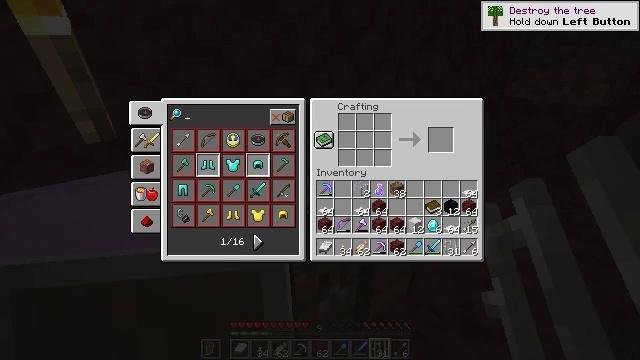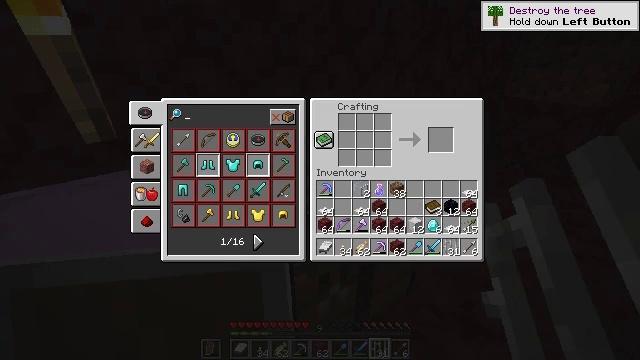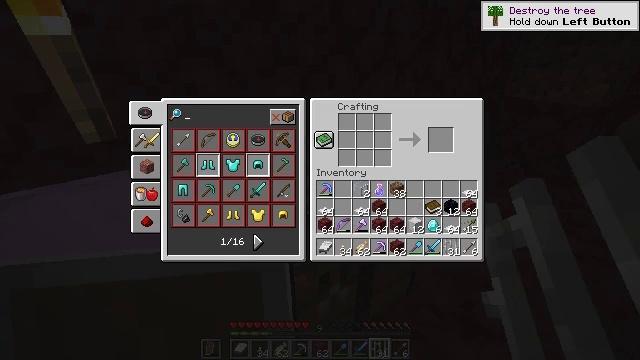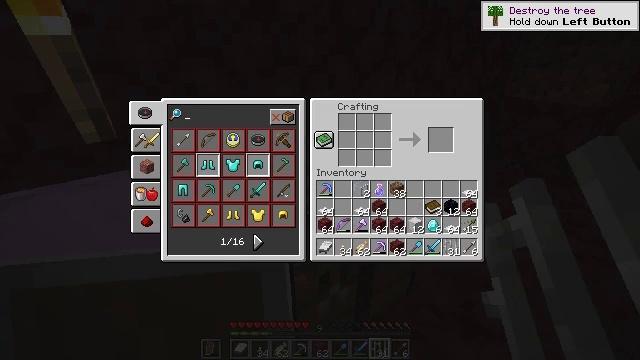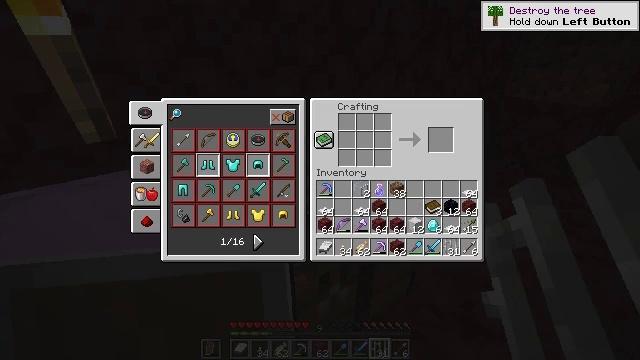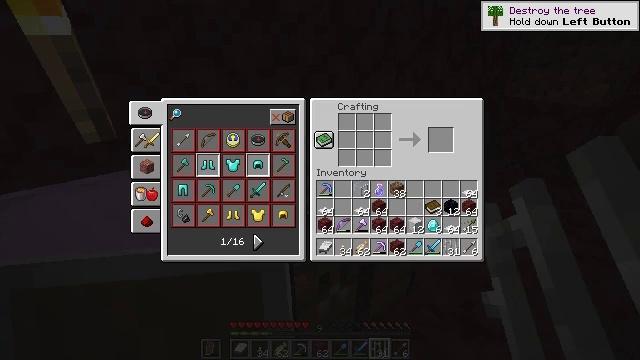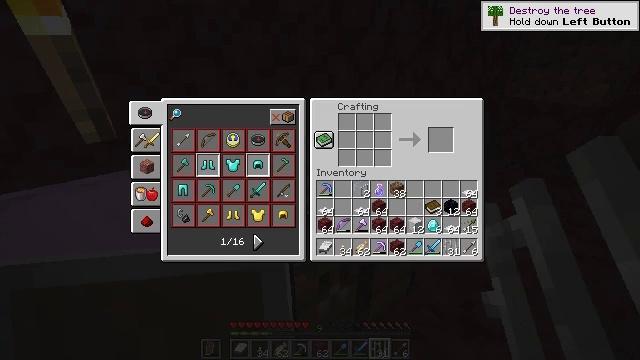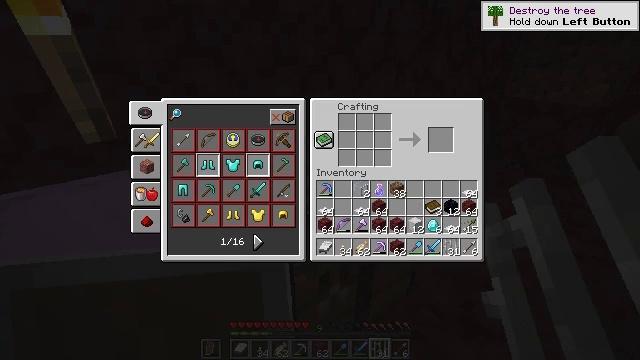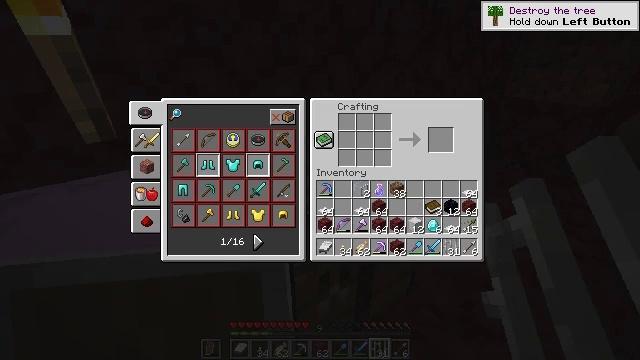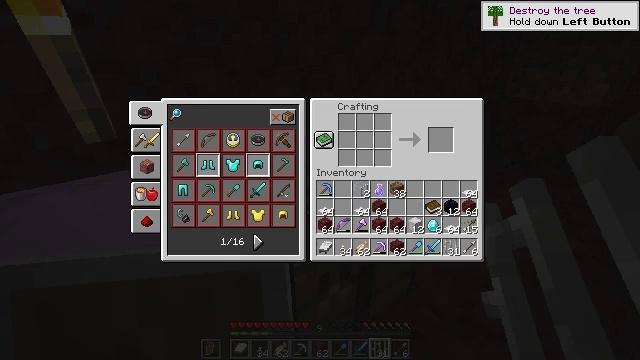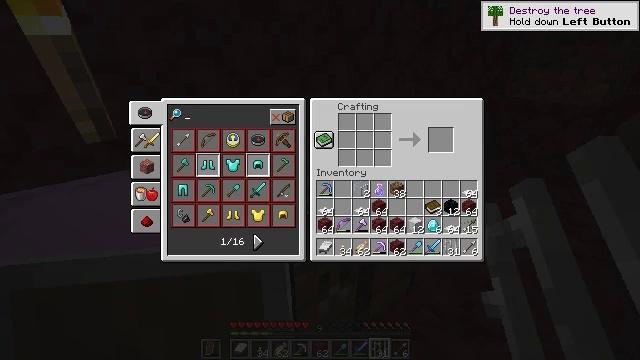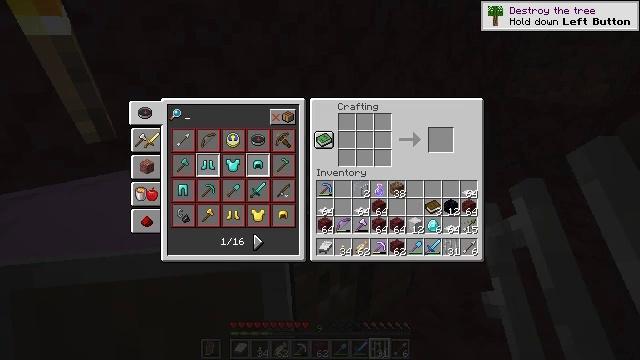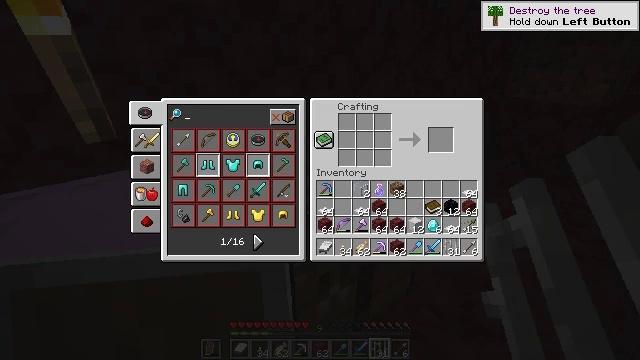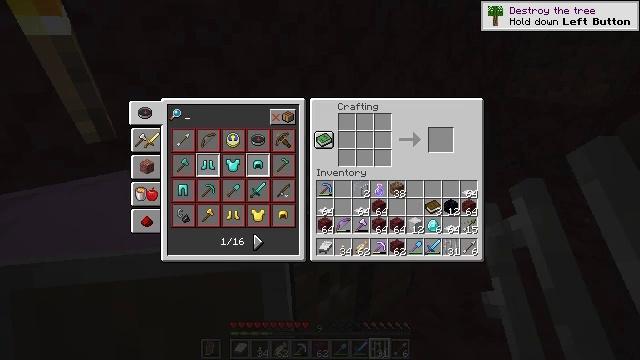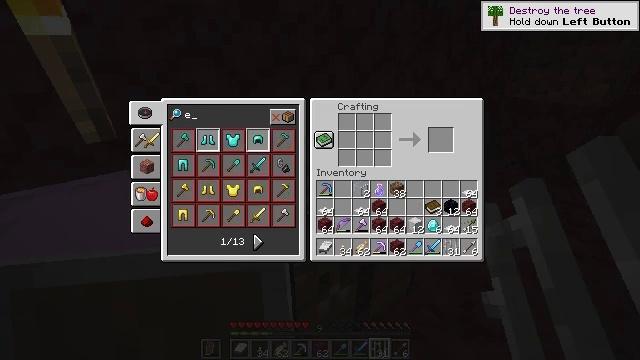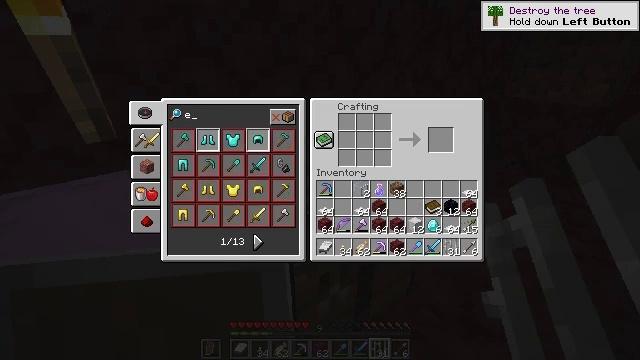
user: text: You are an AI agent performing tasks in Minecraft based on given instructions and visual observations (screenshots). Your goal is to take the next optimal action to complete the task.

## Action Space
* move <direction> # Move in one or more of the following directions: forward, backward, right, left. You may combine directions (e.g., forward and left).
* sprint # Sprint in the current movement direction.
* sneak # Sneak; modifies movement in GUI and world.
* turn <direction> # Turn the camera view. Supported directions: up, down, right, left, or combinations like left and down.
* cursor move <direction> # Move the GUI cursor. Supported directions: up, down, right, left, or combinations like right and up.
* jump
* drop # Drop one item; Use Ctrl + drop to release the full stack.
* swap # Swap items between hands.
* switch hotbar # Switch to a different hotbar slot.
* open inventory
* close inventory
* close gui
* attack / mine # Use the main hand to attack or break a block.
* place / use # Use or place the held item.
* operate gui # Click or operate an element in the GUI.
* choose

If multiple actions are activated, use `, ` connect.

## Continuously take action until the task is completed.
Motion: motion action
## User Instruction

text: Get ready to enchant items by crafting an enchanting table.
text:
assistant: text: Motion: no_op
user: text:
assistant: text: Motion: no_op
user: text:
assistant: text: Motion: no_op
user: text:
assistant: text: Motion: no_op
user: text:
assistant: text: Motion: no_op
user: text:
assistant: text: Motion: no_op
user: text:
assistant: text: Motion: no_op
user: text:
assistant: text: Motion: no_op
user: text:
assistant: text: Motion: no_op
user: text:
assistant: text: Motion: no_op
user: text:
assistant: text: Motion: no_op
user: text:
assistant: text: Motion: no_op
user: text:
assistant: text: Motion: no_op
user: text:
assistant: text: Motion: close inventory
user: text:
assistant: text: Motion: close inventory
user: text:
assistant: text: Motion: close inventory
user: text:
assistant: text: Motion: open gui
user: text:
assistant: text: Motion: no_op
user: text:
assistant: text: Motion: no_op
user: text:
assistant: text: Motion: no_op
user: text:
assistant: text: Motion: no_op
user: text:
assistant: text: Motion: no_op
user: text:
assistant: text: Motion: no_op
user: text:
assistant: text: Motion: no_op
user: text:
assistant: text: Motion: no_op
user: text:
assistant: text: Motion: no_op
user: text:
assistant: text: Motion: no_op
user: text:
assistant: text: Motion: no_op
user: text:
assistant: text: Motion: no_op
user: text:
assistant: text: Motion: no_op